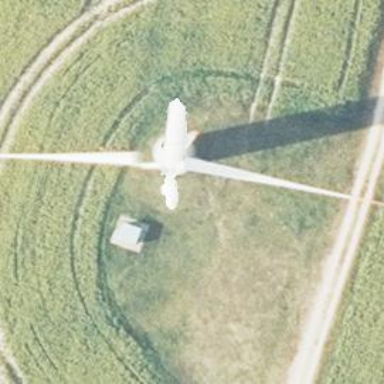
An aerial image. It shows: Wind-powered generator.